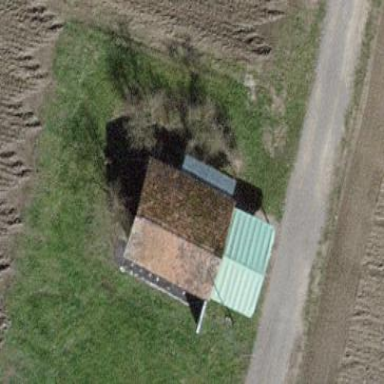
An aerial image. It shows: Building used for shooting sports.